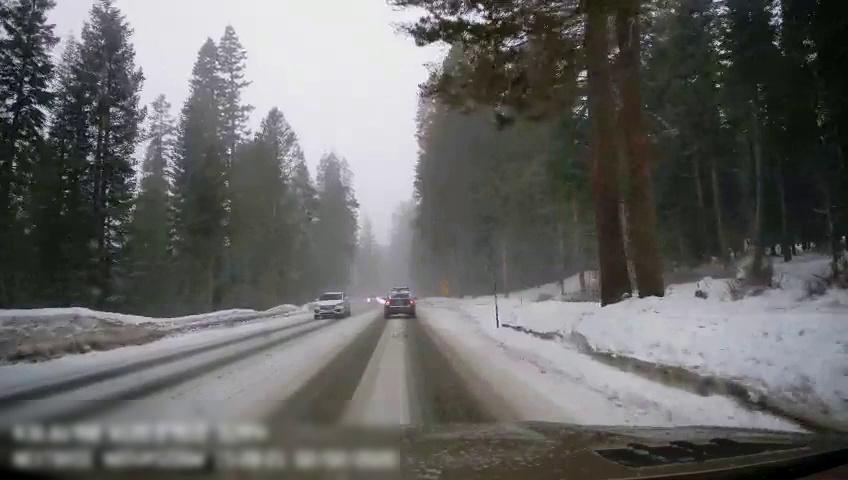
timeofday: Day
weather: Snowy
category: Drivable Space
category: Vehicles | SUV
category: Vehicles | SUV